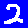
Digit: 2